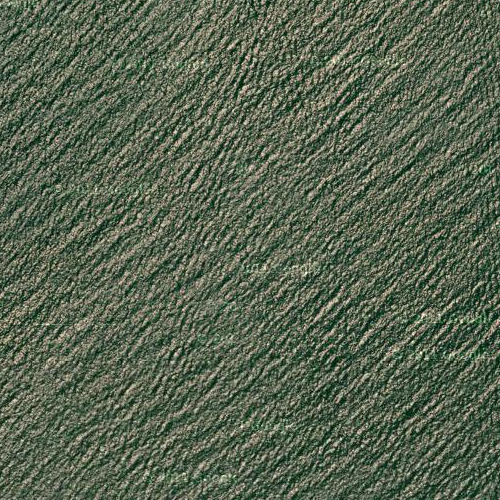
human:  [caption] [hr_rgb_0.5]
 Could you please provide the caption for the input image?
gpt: This is a part of ocean with deep green water .

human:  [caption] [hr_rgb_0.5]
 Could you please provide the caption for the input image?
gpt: A part of ocean with deep green waters .

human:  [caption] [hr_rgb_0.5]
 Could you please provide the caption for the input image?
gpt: This is a part of deep green sparkling sea .

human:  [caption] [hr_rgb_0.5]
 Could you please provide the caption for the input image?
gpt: This is a part of deep green sparkling sea .

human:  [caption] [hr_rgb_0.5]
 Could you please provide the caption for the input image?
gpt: This is a part of ocean with deep green water shining .